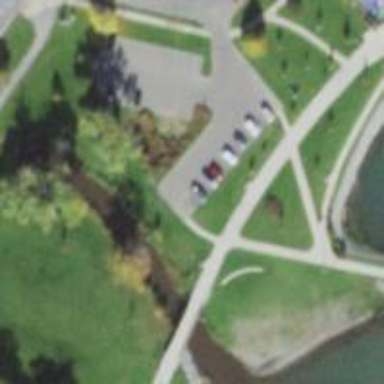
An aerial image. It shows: Parking space is available.